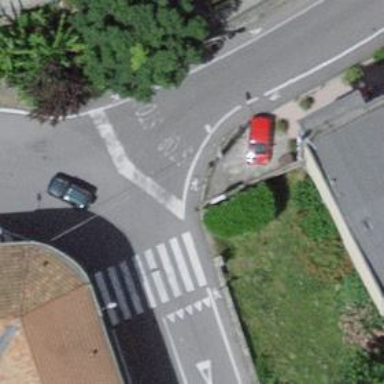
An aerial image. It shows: Stop road.